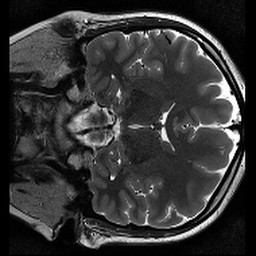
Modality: T2w
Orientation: coronal